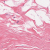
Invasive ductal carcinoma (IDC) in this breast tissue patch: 0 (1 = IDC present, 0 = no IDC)